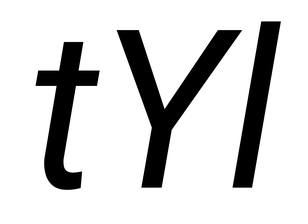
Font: Roboto-Italic_Italic